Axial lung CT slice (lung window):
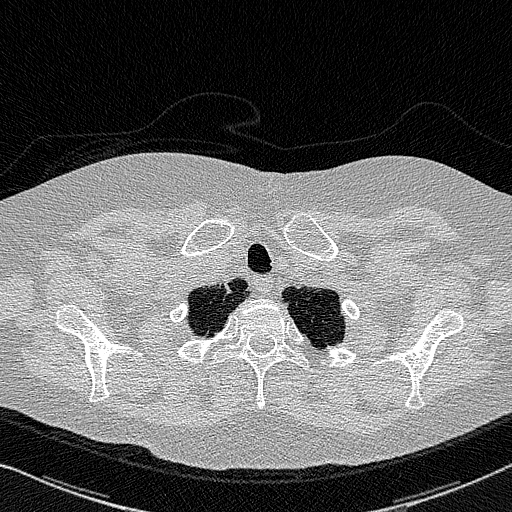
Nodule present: no